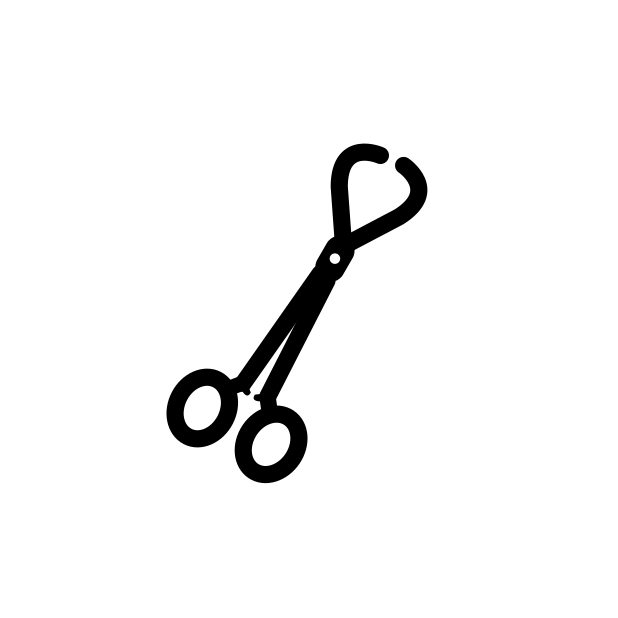
swab pliers